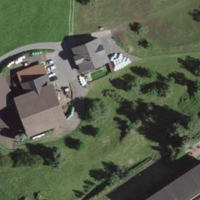
EUNIS habitat code: 24
Species observed at this site:
Fagopyrum esculentum